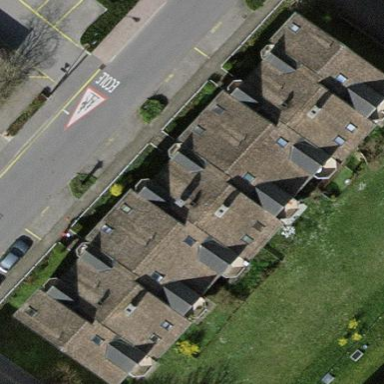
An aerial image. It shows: Image showing building with apartments.